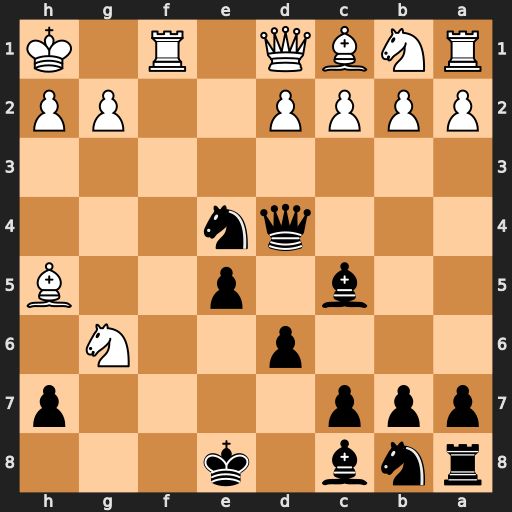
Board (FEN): rnb1k3/ppp4p/3p2N1/2b1p2B/3qn3/8/PPPP2PP/RNBQ1R1K
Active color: b
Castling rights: q
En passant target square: -
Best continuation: Qg1+ Rxg1 Nf2#